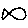
Label: fish